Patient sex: M
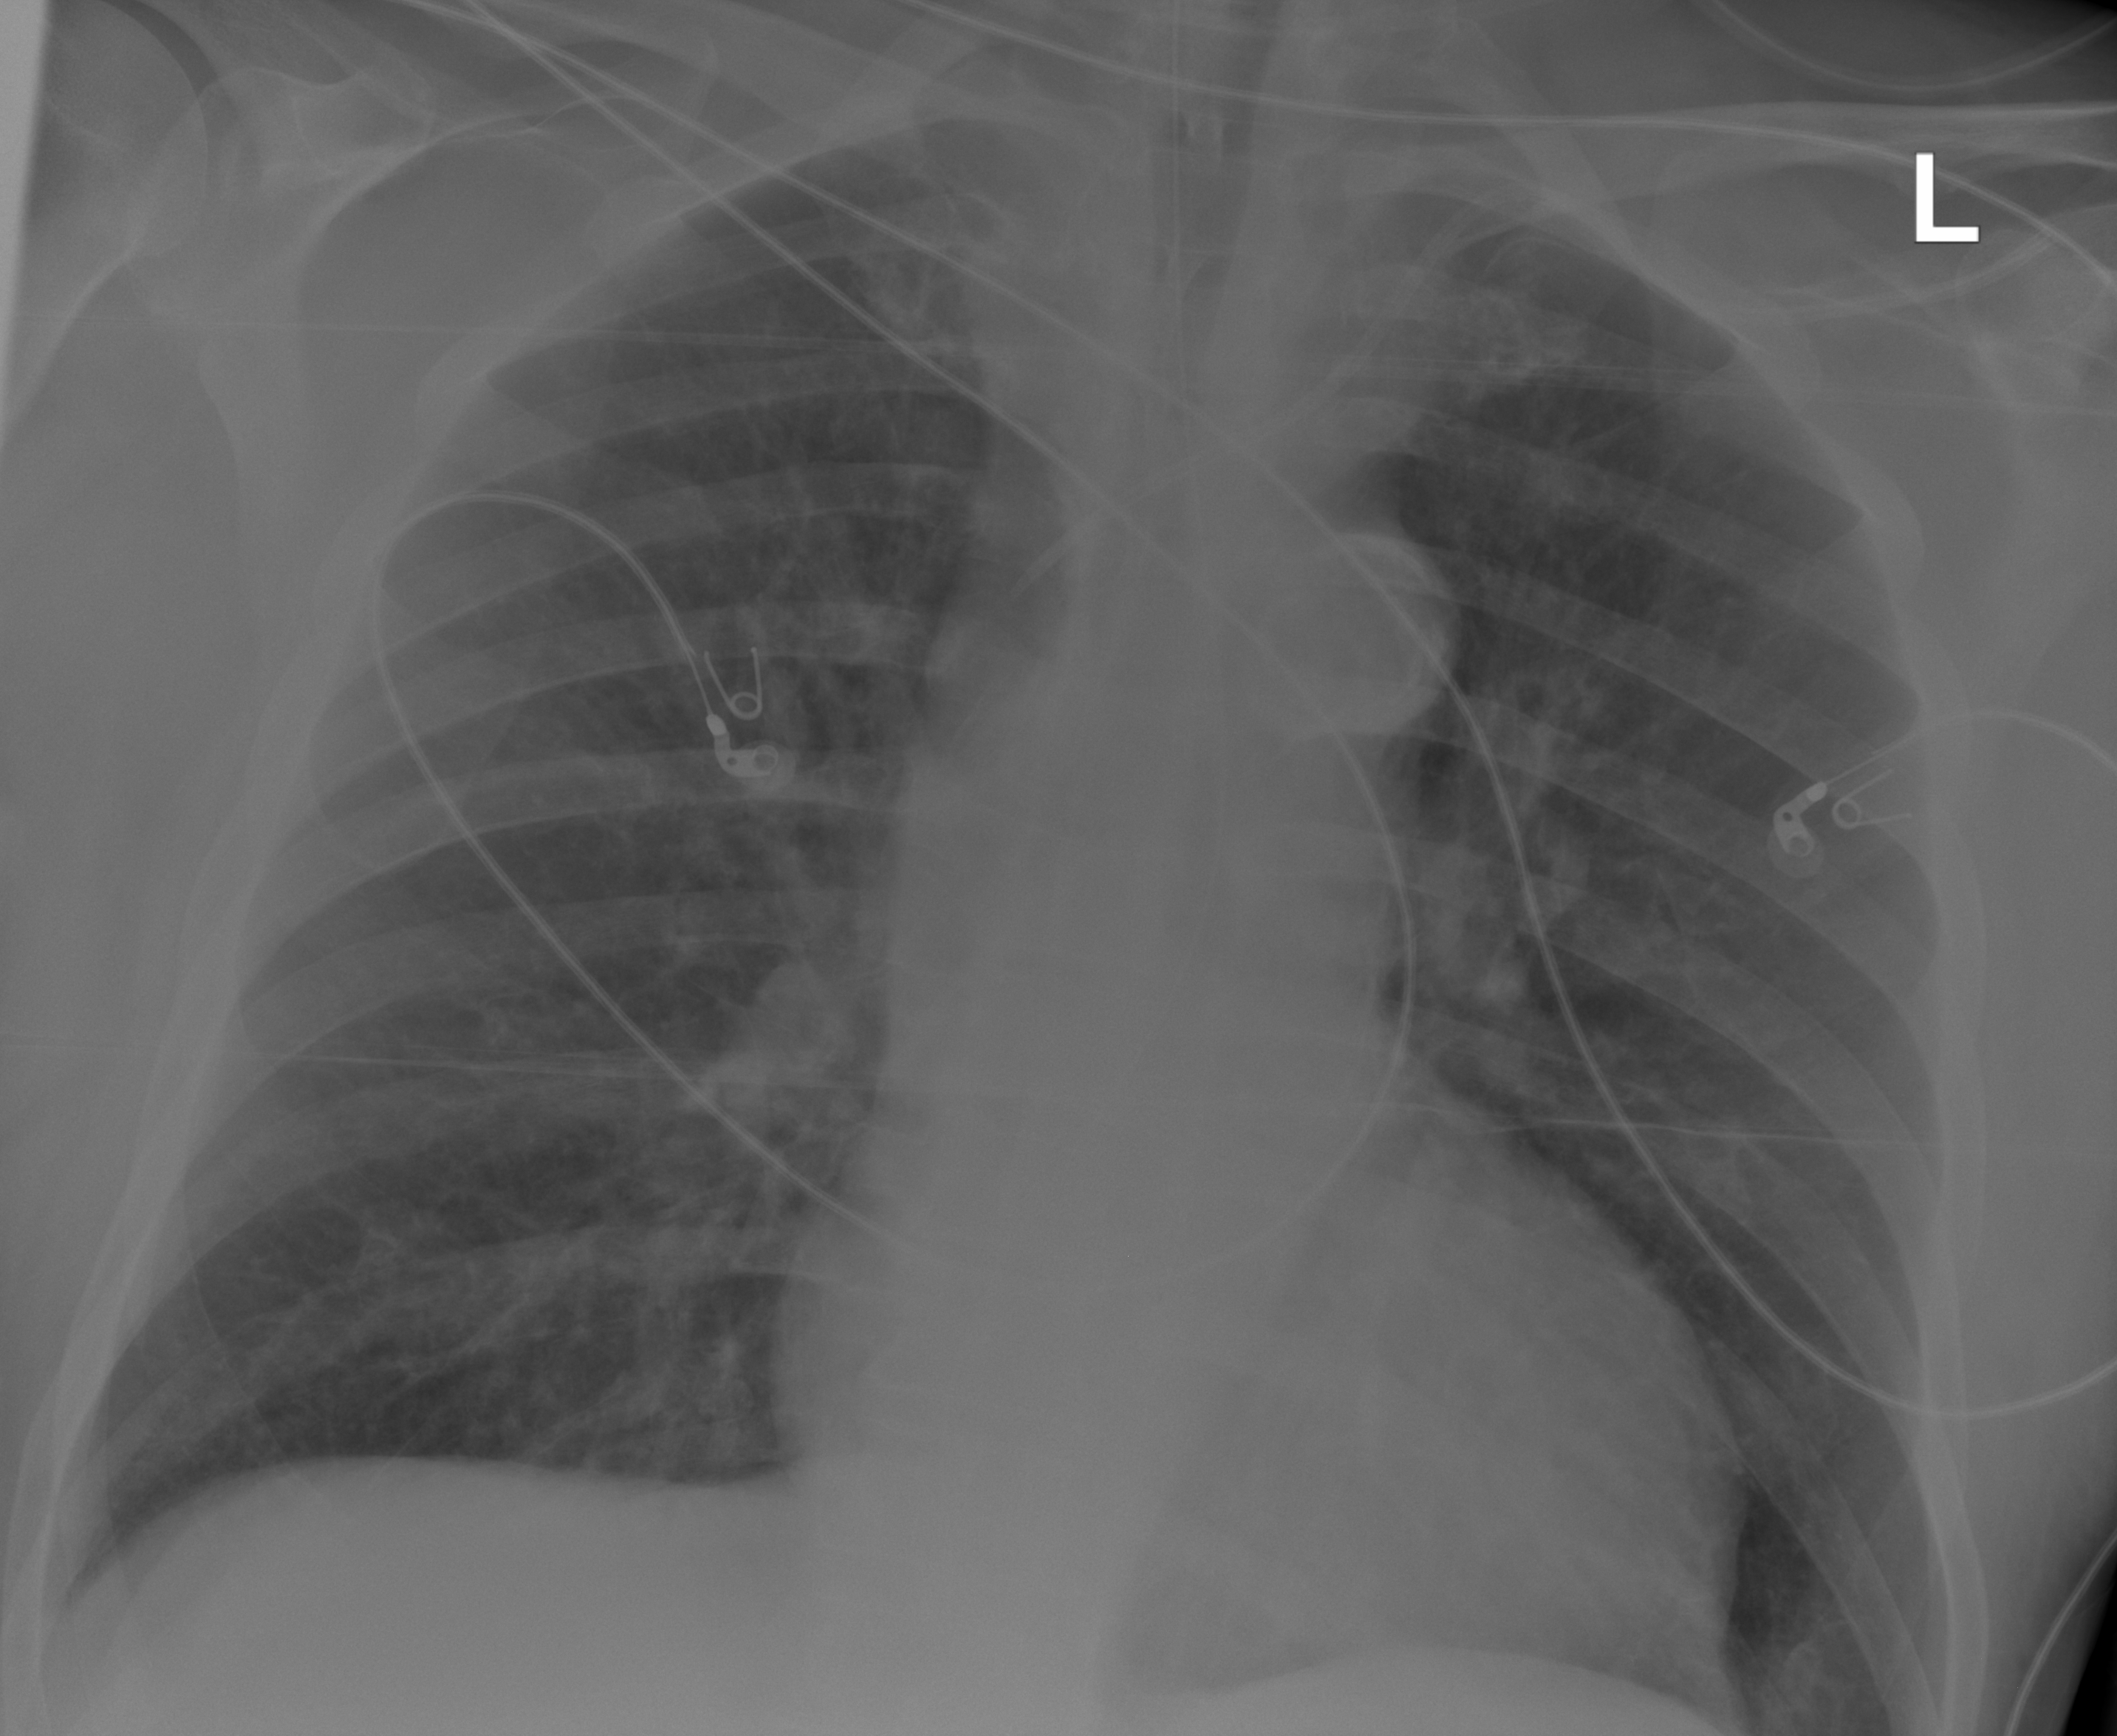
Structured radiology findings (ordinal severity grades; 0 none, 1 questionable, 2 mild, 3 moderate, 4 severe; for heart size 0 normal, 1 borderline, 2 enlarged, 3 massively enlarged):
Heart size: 0
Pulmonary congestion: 1
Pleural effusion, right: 0
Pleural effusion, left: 0
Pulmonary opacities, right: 0
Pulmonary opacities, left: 0
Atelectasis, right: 0
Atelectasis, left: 0